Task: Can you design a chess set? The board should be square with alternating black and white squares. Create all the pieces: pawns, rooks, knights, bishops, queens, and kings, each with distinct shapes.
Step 5210:
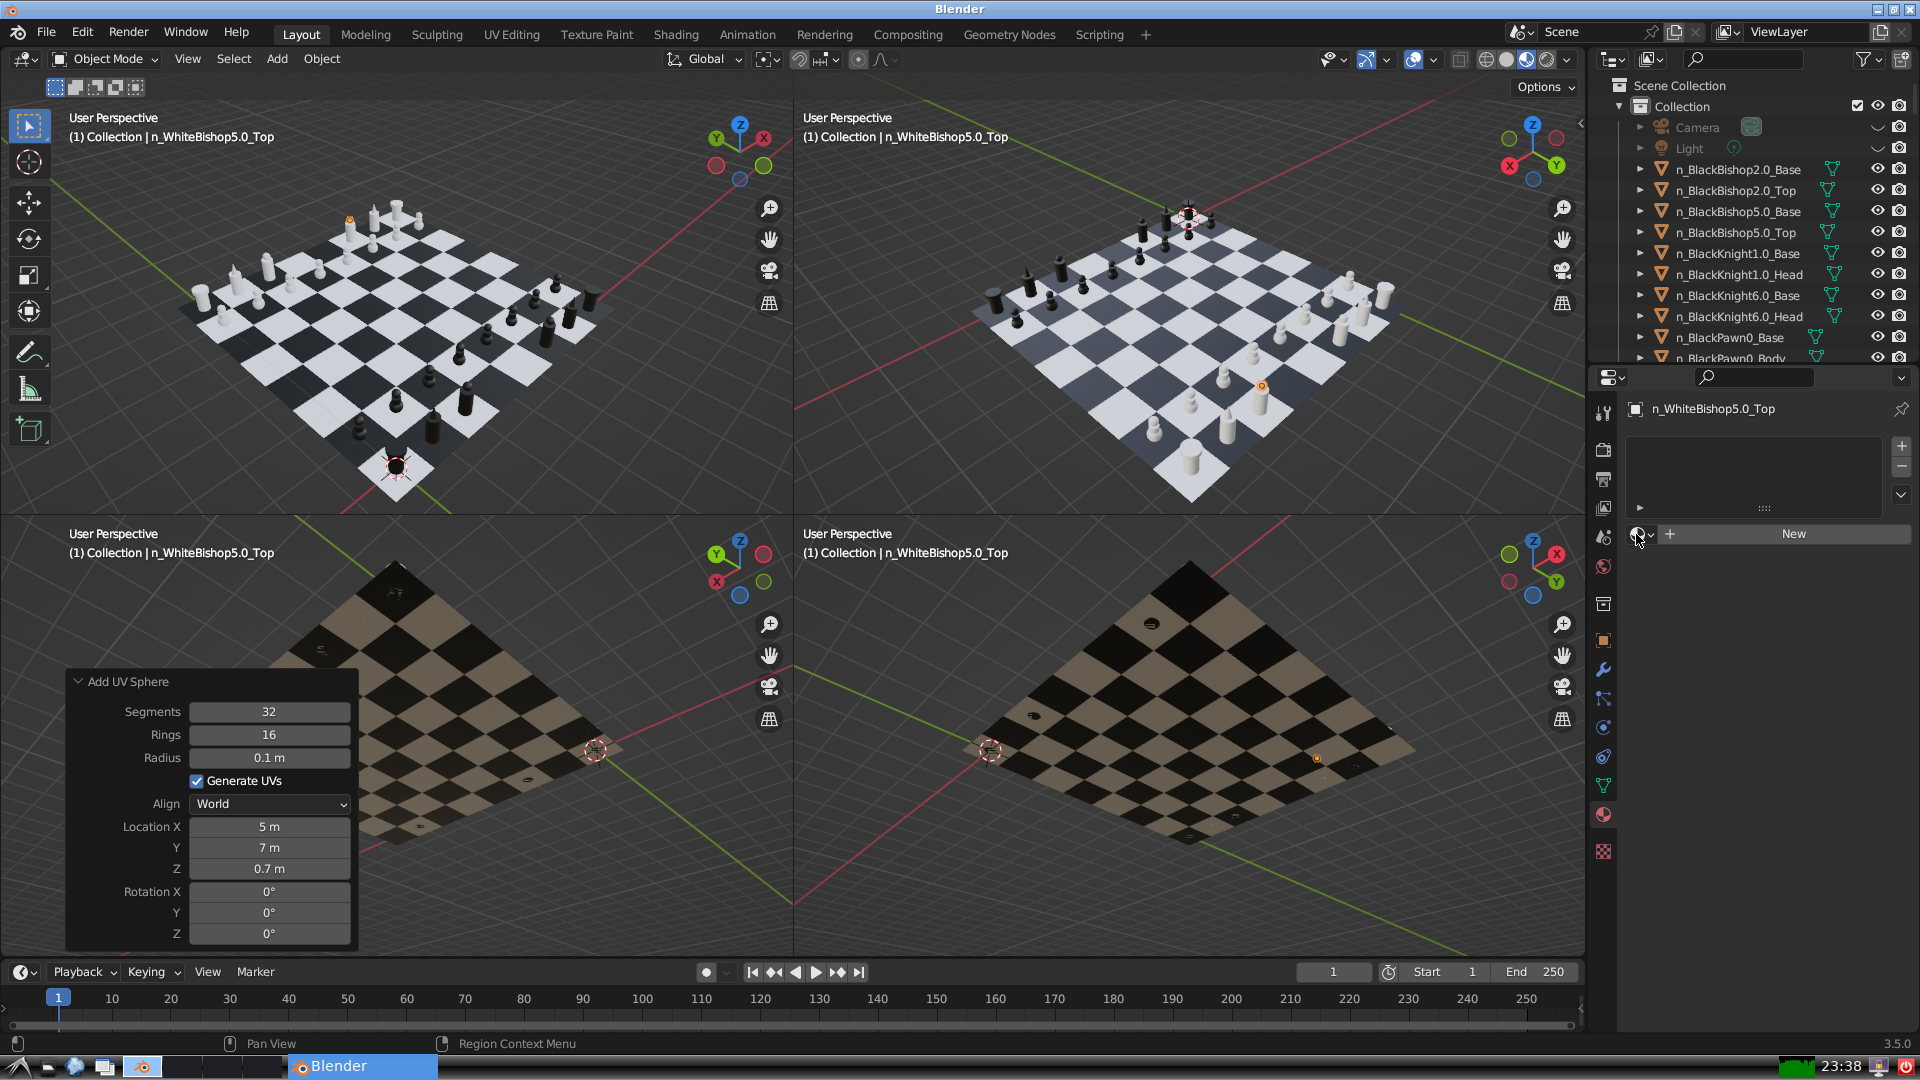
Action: click: no